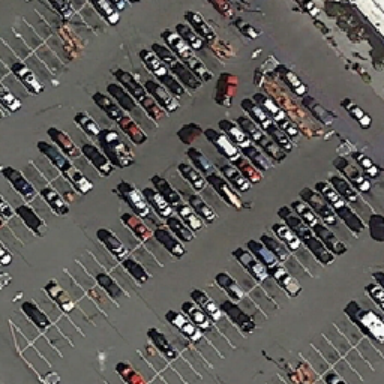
There are several open parking lots .